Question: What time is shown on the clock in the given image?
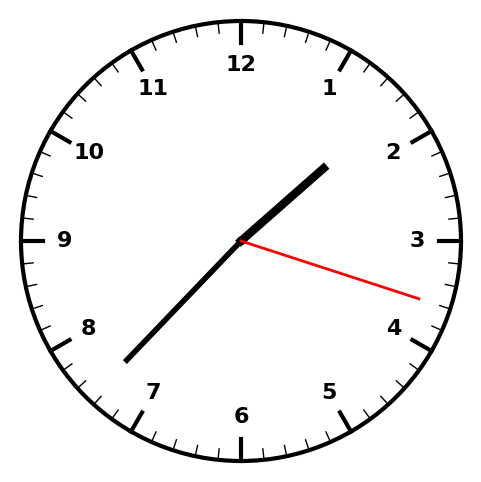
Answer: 01:37:18